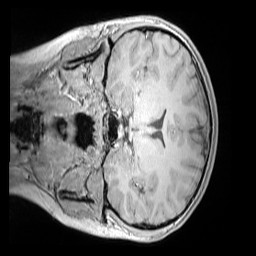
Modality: MP2RAGE
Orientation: coronal
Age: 11
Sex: female
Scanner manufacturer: siemens
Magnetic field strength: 3 T
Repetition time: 4 s
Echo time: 0.00303 s